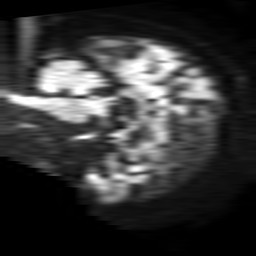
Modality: TRACE
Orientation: sagittal
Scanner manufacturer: philips
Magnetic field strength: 1.5 T
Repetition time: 4.6 s
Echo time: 0.07505 s